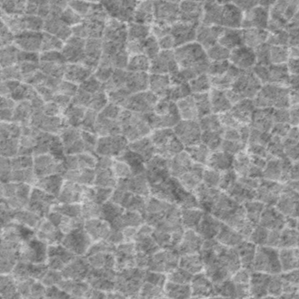
Label: frost